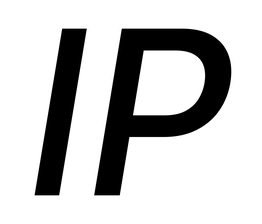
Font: Inter-Italic_Medium_Italic